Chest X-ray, PA view. Patient: 35 years old, sex M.
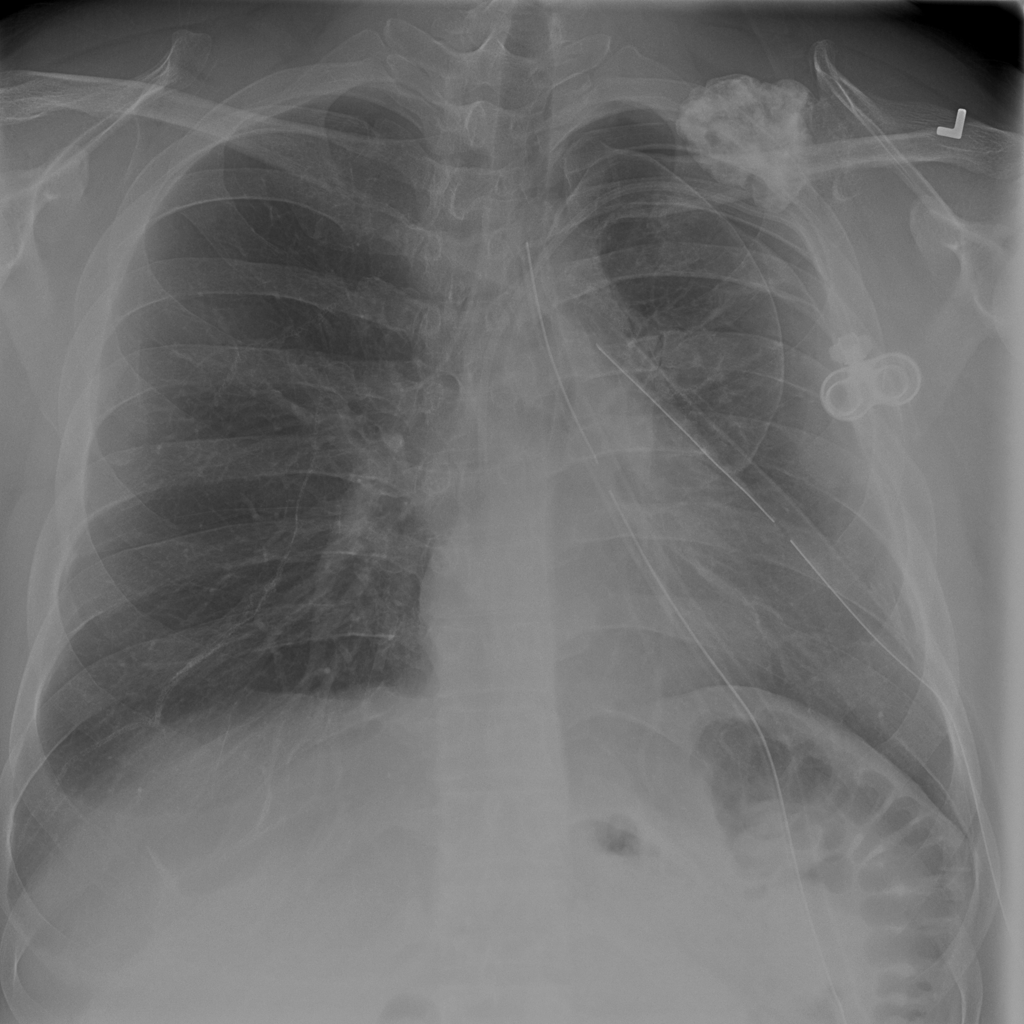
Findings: Infiltration, Pneumothorax